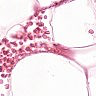
Metastatic tissue present: no